Field crop: maize
Growth stage: 2
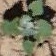
Species: chenopodium